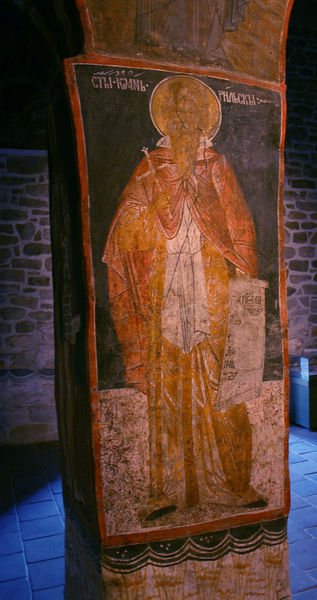
Titel: Petrus und Paulus Kirche Innenraum
Standort:  (EU - Bulgarien); Veliko Tirnovo (EU - Bulgarien)
Schlagwörter: mann, umhang, weiß, gelb, braun, schwarz, säule, rot, muster, ornament, bart, hemd, wand, portrait, kirche, gewand, gold, mantel, stehend, schrift, papier, bogen, mauer, backstein, papst, tafel, detail, inschrift, ornamente, wandmalerei, robe, kloster, kreuz, poster, halbkreis, rolle, pergament, gemäuer, heiligenschein, nimbus, christus, griechisch, mittelalter, mönch, heiliger, schriftrolle, fresko, heilig, petrus, ikone, heiligenbild, kriche, latein, wandbemalung, apostel, orthodox, evangelien, apostell, oreol, archi9tektur